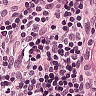
Metastatic tissue present: no